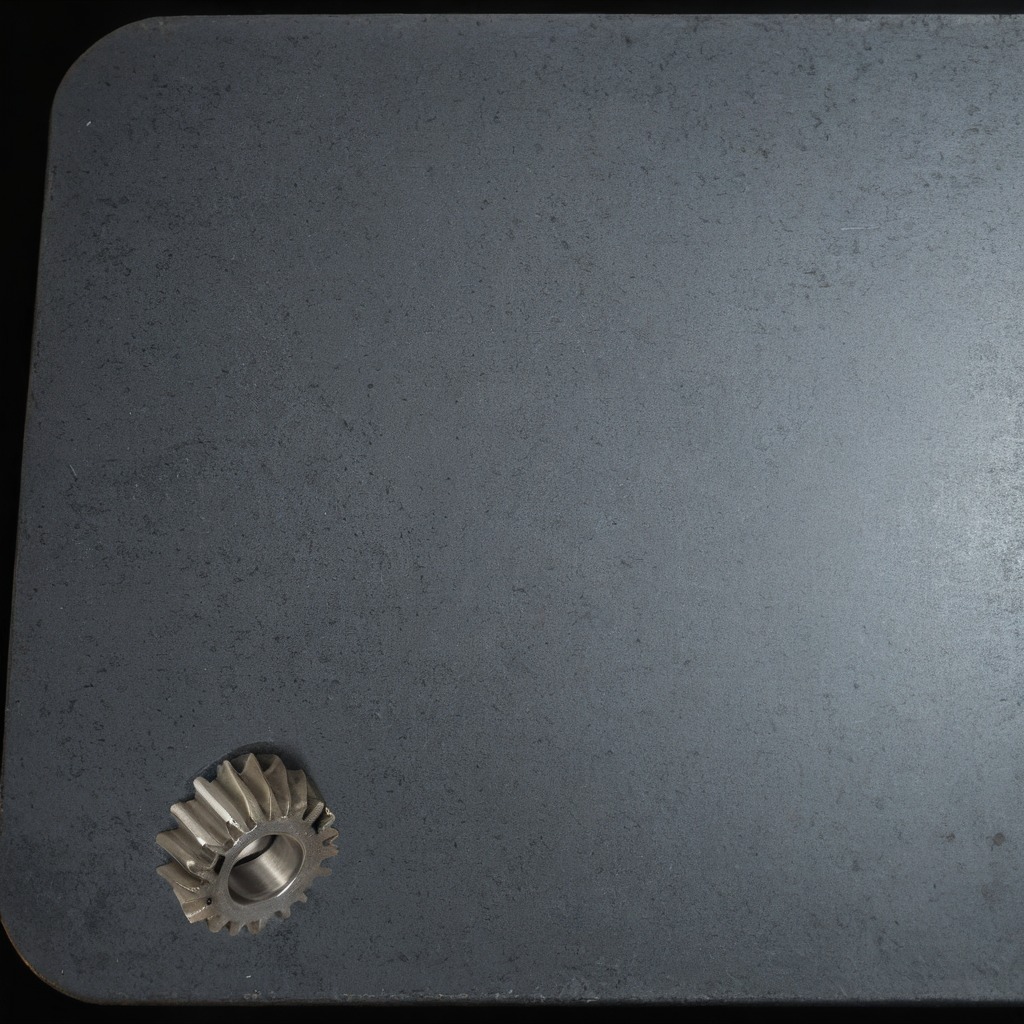
A steel gear with teeth is lying on a clean granite table inside a workshop at night dim ambient light soft shadows worn but